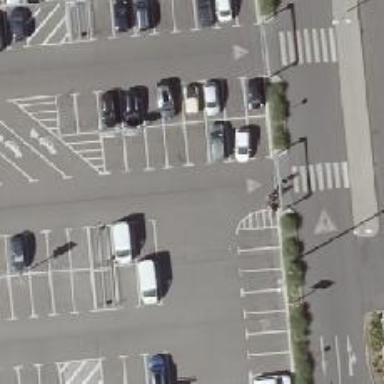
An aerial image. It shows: Asphalt parking aisle road.